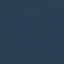
Land use / land cover class: SeaLake